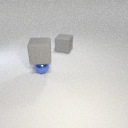
large gray rubber cube behind small blue metal sphere